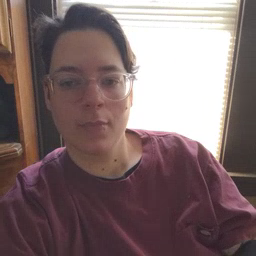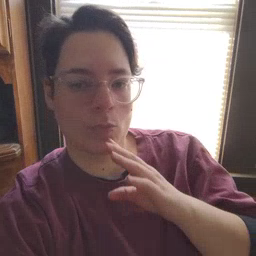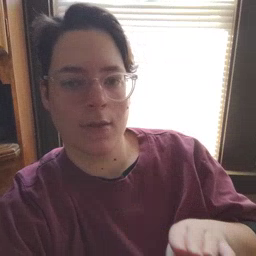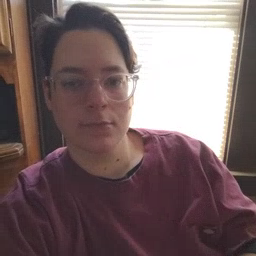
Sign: quiet